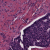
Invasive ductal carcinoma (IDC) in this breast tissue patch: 0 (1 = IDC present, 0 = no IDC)